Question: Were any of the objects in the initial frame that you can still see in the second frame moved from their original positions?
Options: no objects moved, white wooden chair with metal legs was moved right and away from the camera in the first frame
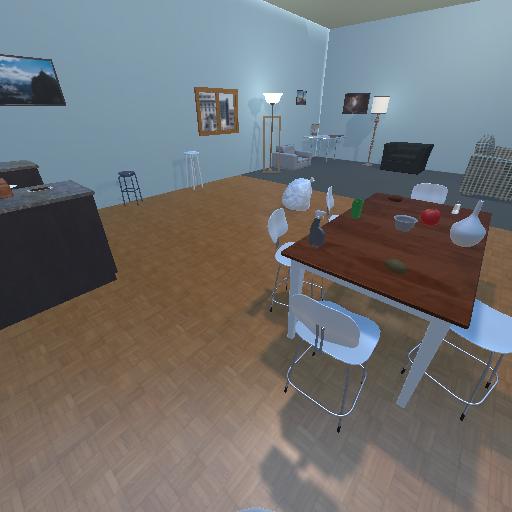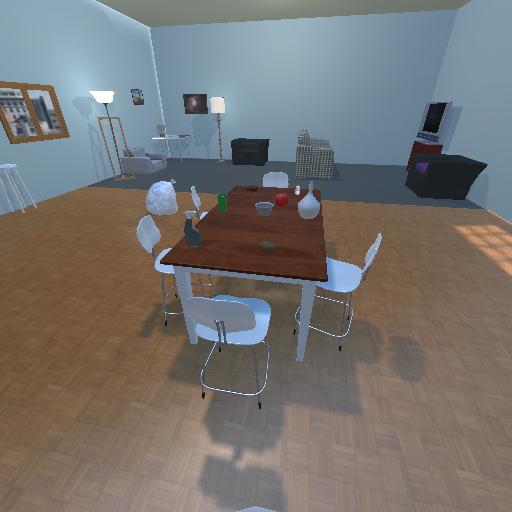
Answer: no objects moved